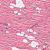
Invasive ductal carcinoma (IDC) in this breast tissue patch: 0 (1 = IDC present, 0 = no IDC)